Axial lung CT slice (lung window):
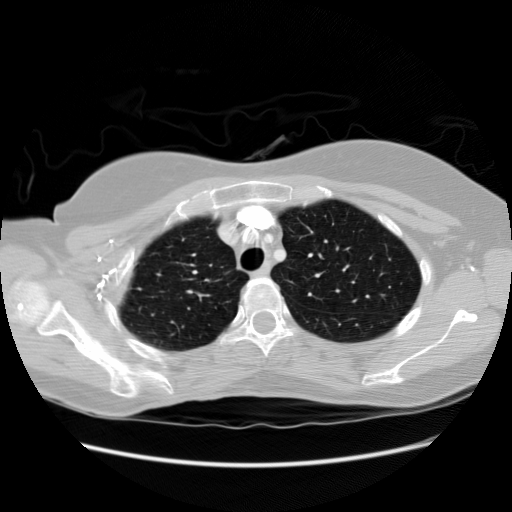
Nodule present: no